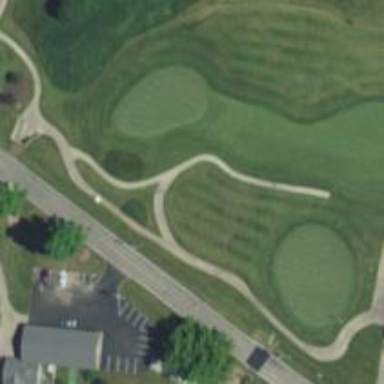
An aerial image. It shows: Path for both road and golf.